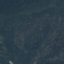
Label: Forest